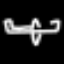
Label: airplane